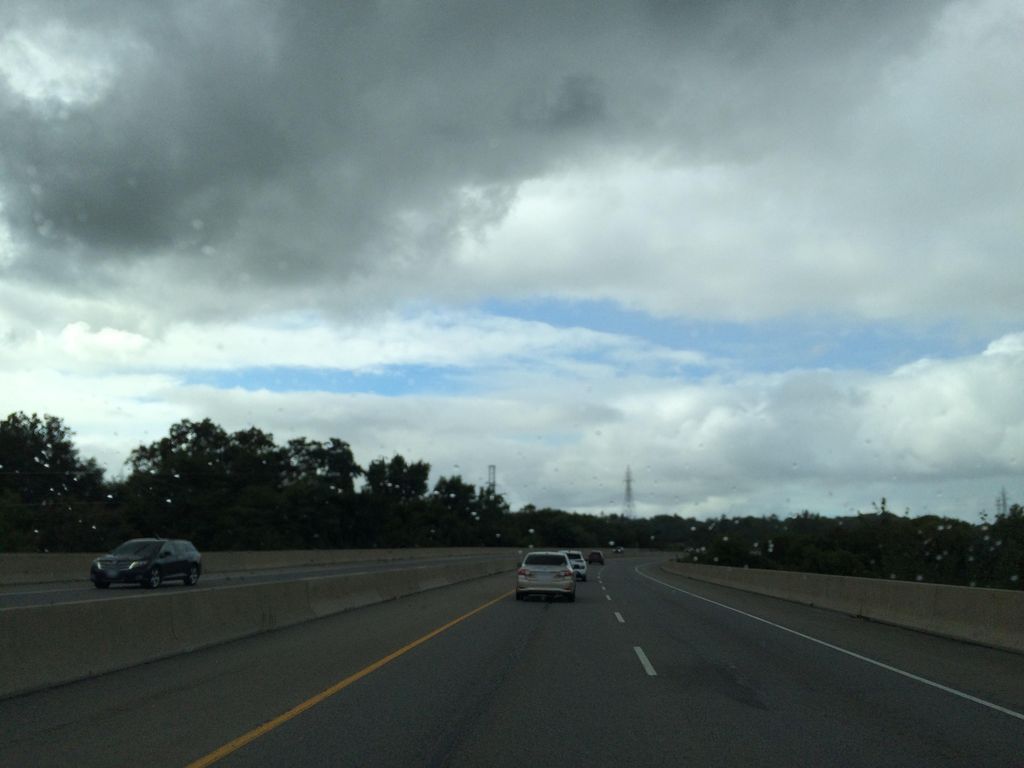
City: kitchener-waterloo